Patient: sex F, age 57
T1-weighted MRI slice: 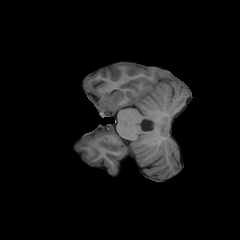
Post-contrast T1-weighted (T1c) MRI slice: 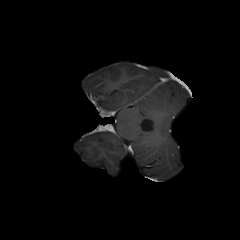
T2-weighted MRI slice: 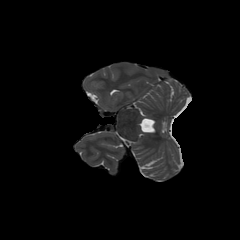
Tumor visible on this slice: no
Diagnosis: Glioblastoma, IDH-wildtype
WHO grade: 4